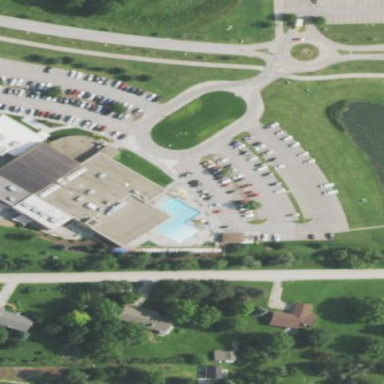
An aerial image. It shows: Sports center building dedicated to athletics.